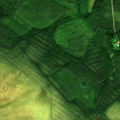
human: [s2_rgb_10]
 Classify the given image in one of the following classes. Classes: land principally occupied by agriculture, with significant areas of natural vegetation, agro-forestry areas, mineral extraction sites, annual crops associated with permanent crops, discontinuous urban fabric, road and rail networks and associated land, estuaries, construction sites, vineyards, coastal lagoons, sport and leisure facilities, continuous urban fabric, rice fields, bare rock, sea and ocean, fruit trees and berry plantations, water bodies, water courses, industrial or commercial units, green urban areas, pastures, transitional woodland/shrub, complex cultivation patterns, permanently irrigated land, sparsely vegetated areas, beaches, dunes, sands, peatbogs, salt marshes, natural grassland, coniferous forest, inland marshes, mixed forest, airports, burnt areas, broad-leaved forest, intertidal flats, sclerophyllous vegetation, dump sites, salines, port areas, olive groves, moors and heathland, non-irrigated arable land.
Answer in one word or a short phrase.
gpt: coniferous forest, mixed forest, transitional woodland/shrub, peatbogs